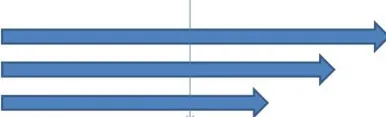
Timeline diagram of the disease course. . Day; ICU, intensive care unit; ESR, erythrocyte sedimentation rate; HHV-6, human herpes virus type 6; LDH, lactate dehydrogenase; PLT, platelets; WBC, white blood cells.
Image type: chart (chart)